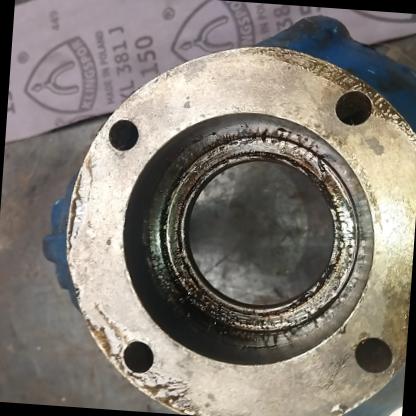
Klasa: inne